Question: '''
my $dat;
$dat{"1","1","1","1","1"}{'CR'} = "2";
foreach my $k1 (keys %dat){
print $k1;
}
'''
This is my code and it should be no problem and can execute in other computer but my laptop show this result

It compile with no error..... can somone tell me what happen? Is it less certain module?
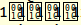
Answer: You may want to check <URL>
> $;
The subscript separator for multidimensional array emulation. If you refer to a hash element as'''
$foo{$a,$b,$c}
'''
it really means'''
$foo{join($;, $a, $b, $c)}
'''
Default is '', the same as SUBSEP in awk. If your keys contain binary data there might not be any safe value for '$;'.
'''
use strict;
use warnings;
my %dat;
$dat{"1","1","1","1","1"}{'CR'} = "2";
# which is equivalent to
# my $k = join($;, "1","1","1","1","1");
# $dat{$k}{'CR'} = "2";
foreach my $k1 (keys %dat){
print "$_
" for map { $_ eq $; ? '$;' : $_ } split //, $k1;
}
'''
output
'''
1
$;
1
$;
1
$;
1
$;
1
'''